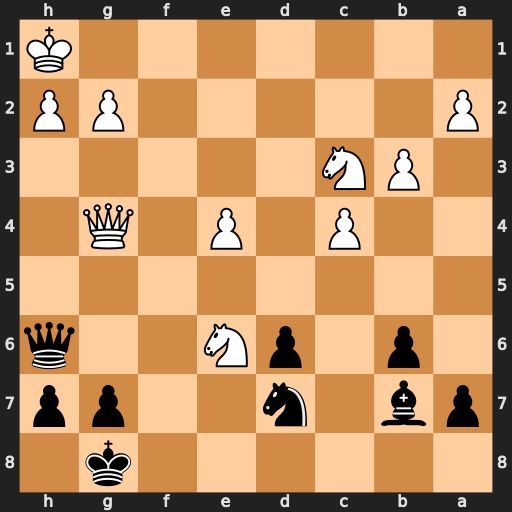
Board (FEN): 6k1/pb1n2pp/1p1pN2q/8/2P1P1Q1/1PN5/P5PP/7K
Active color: b
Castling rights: -
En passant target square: -
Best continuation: Ne5 Qg5 Qxe6 Qd8+ Kf7